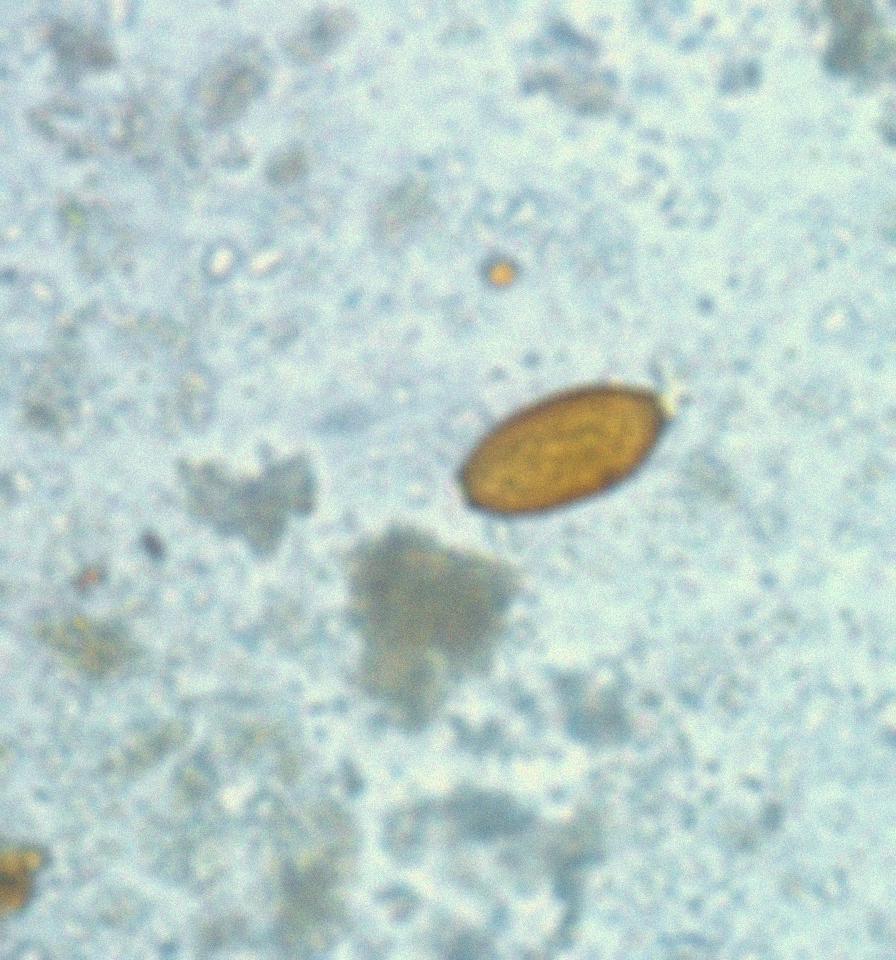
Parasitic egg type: Trichuris trichiura